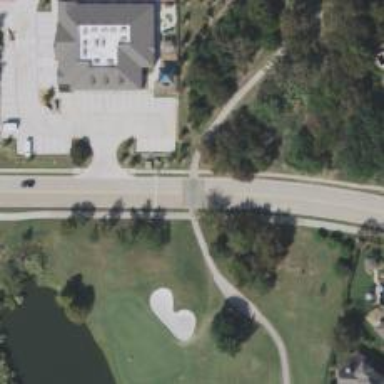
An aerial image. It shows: Path for both roads and golfers.